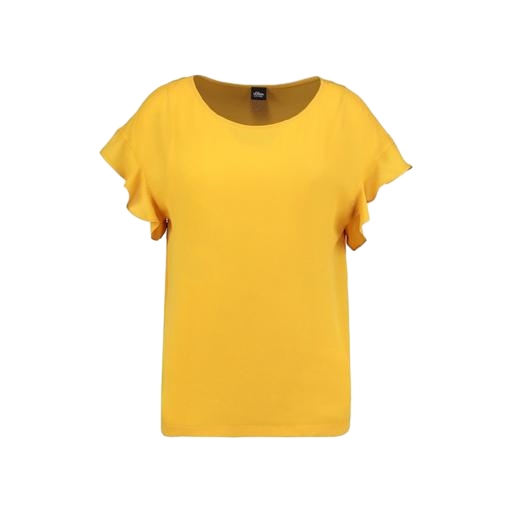
yellow flutter-sleeve top only macy, short-sleeve top only macy, yellow scoop tee, white background